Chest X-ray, AP view. Patient: 37 years old, sex F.
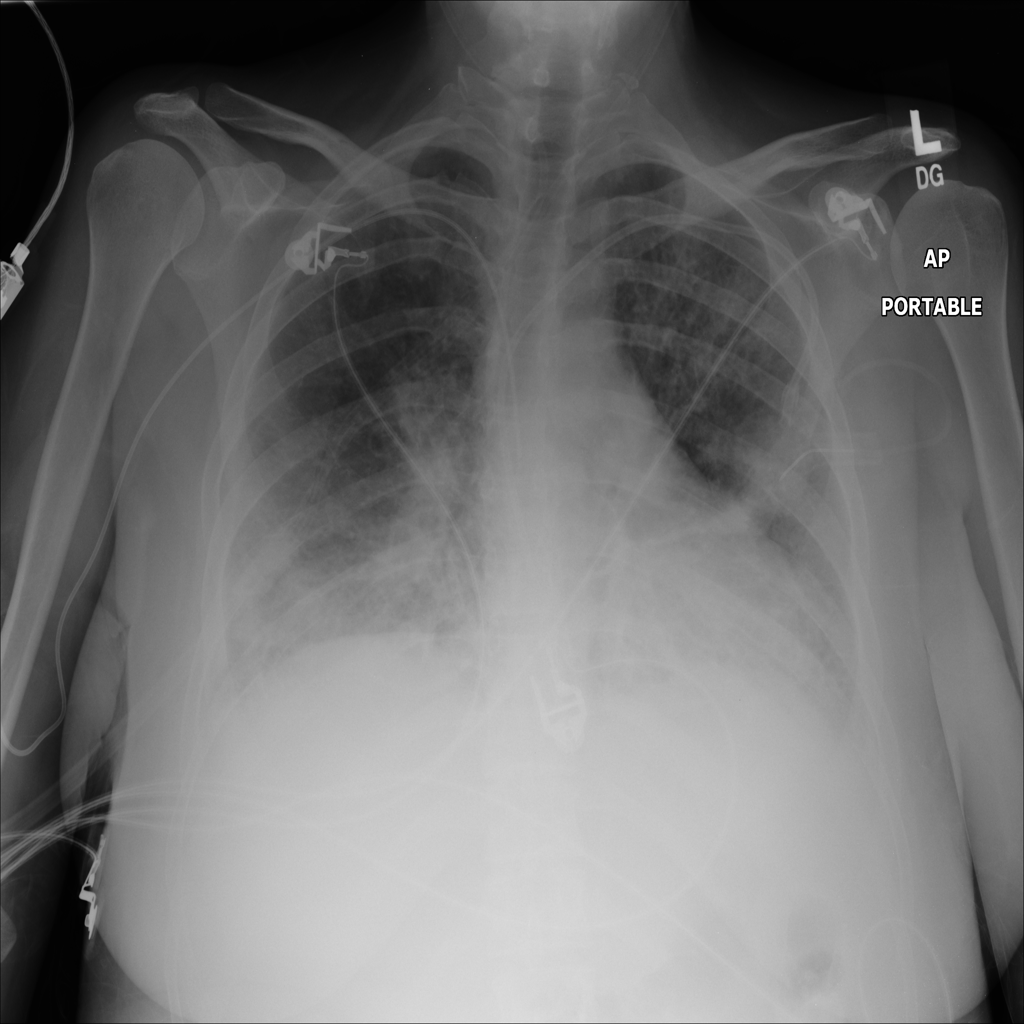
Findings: No Finding